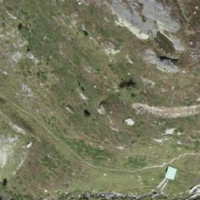
EUNIS habitat code: 26
Species observed at this site:
Campanula barbata